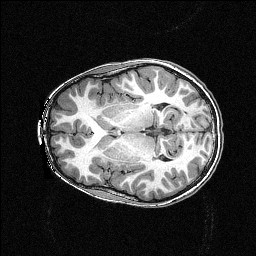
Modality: T1w
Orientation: axial
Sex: male
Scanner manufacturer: siemens
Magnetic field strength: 3 T
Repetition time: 2.3 s
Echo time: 0.00336 s